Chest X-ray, PA view. Patient: 51 years old, sex M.
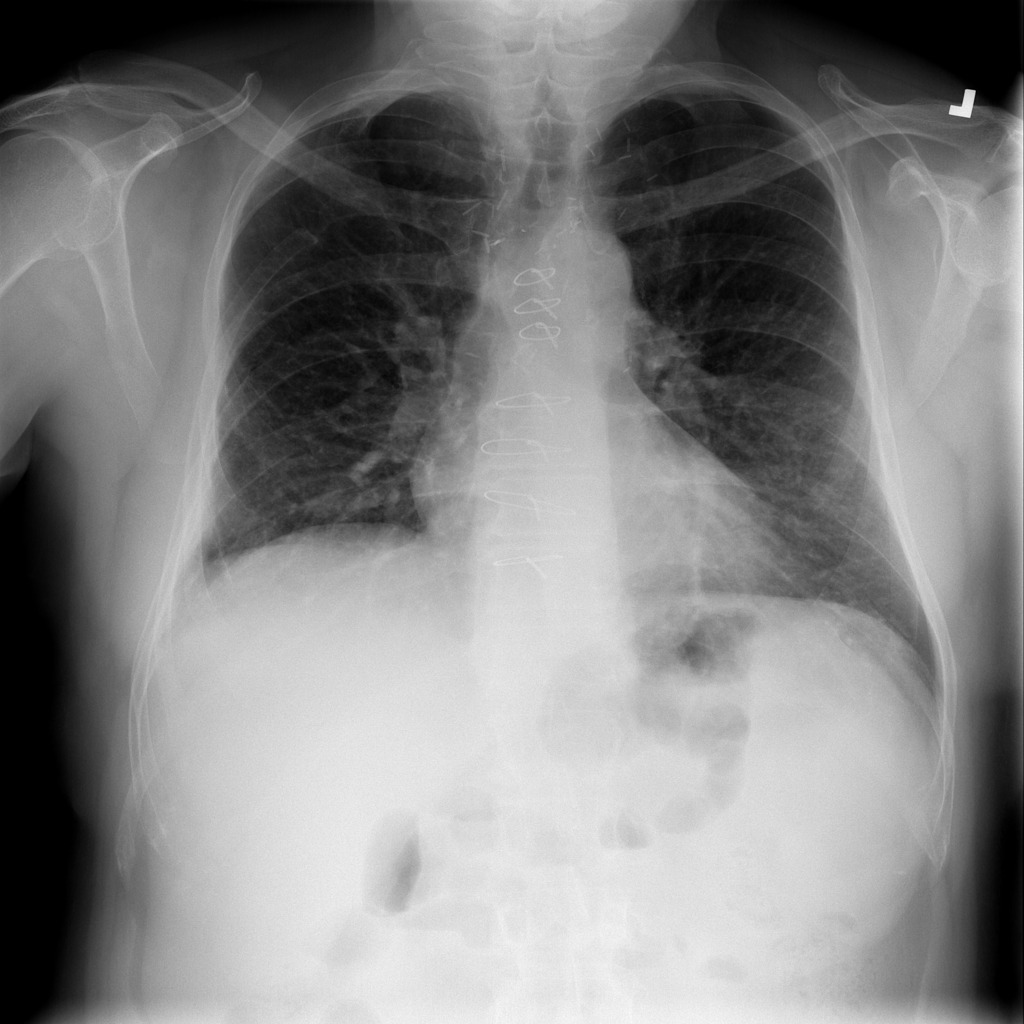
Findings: No Finding